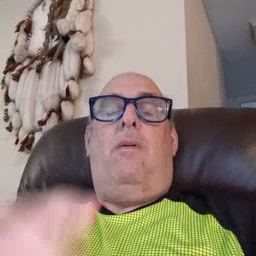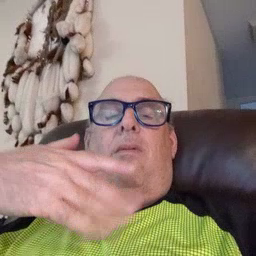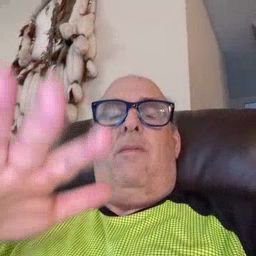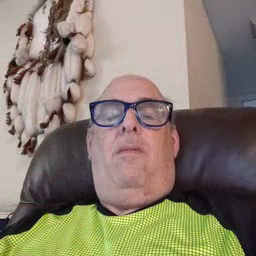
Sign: finish